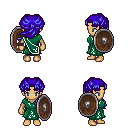
a pixel art fantasy rpg character, female body template, human, tanned skin, sash dress, teal pants, blue princess hairstyle, shield, four views (front, back, left, right), 2x2 character sprite sheet, small pixel art, hard edges, no anti-aliasing